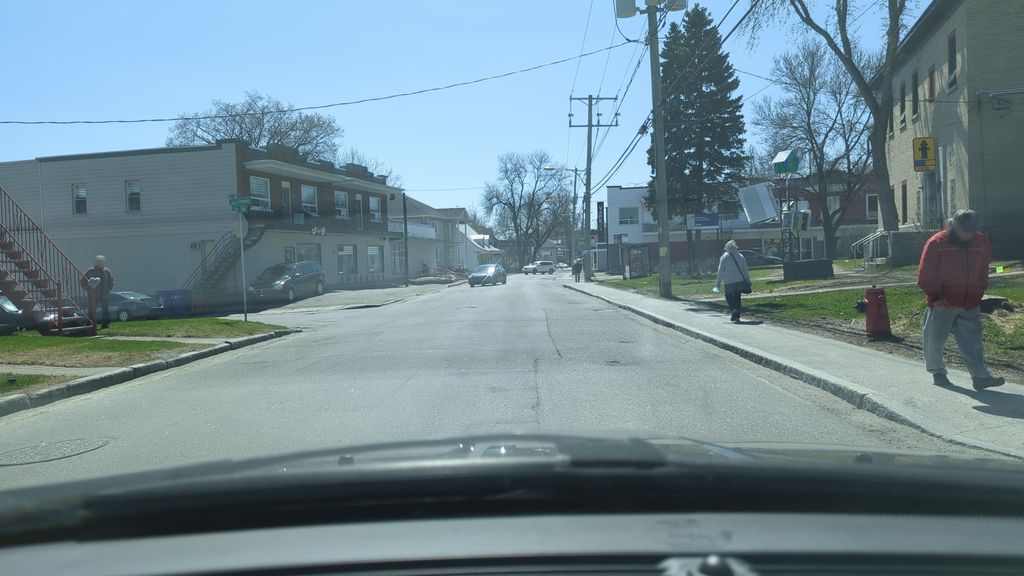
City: quebec_city